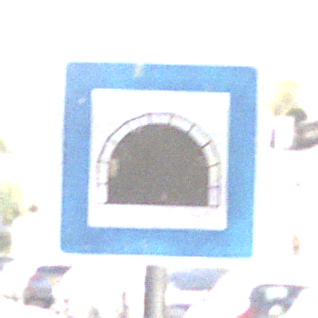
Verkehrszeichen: Tunnel
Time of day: MorningAfternoon
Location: Outdoor (Urban)
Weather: PartlyCloudy
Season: NotSpecified
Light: Natural